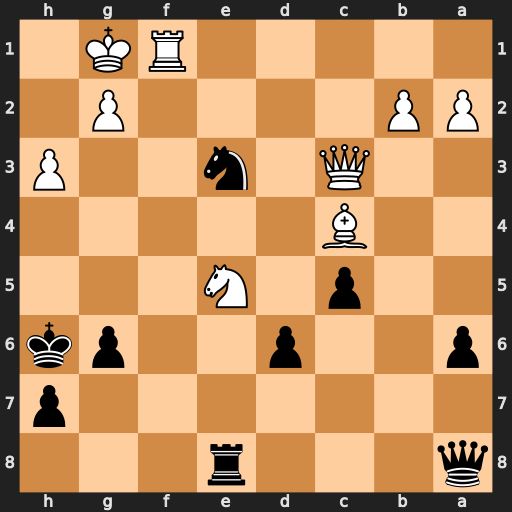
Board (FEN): q3r3/7p/p2p2pk/2p1N3/2B5/2Q1n2P/PP4P1/5RK1
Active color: b
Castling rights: -
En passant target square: -
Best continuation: Qxg2#